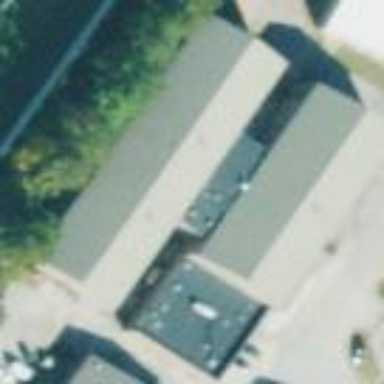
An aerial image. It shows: School building.